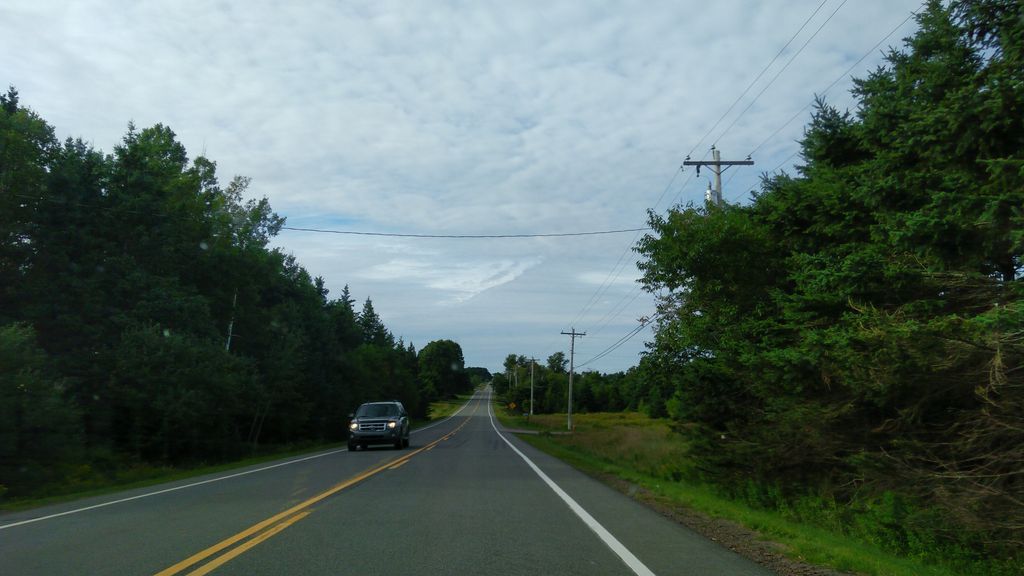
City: charlottetown